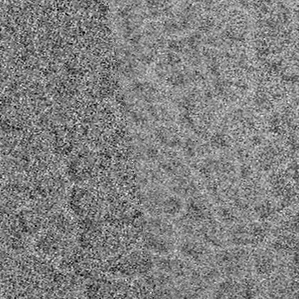
Label: frost